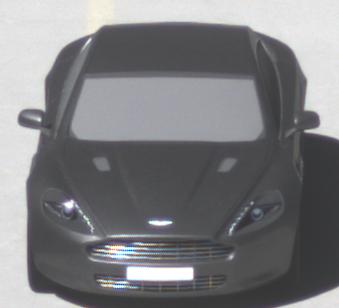
Make: Aston Martin
Model: Rapide
Detailed model: Rapide
Model produced from: 2010/03
Model produced until: 2013/07
Doors: 5
Color: gray
Road condition: dry road
Daytime: midday
Contrast: high contrast